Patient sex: M
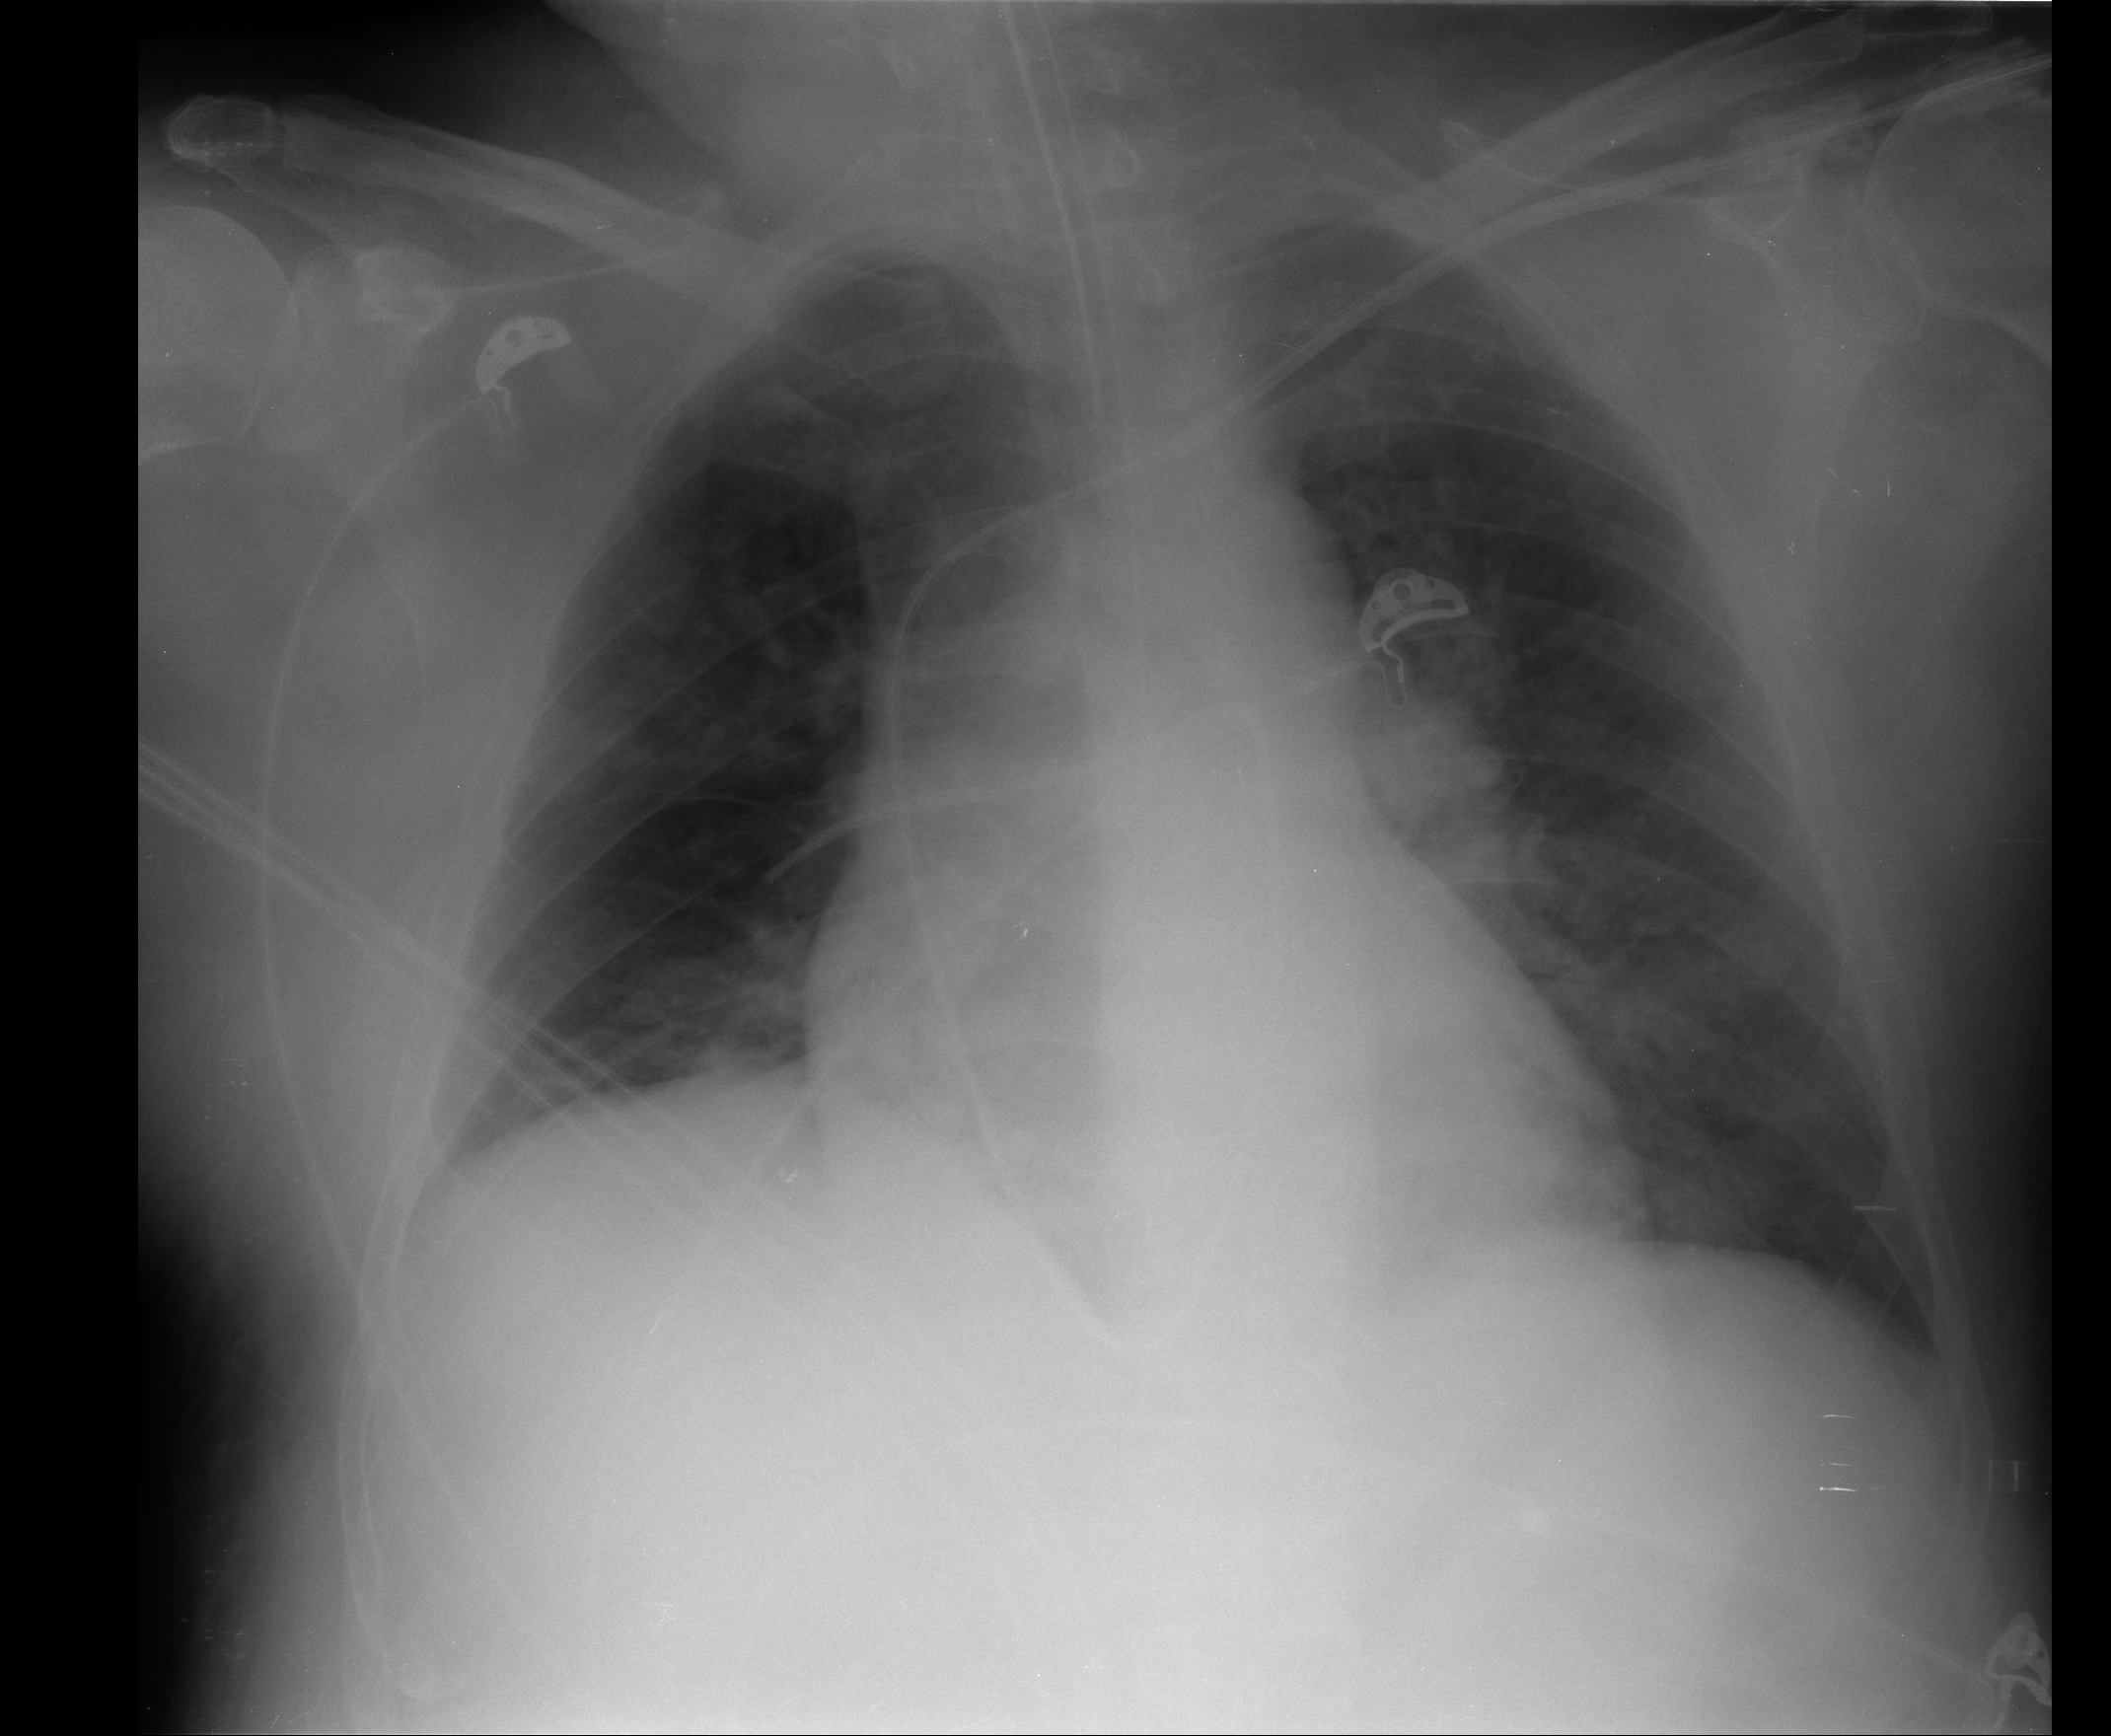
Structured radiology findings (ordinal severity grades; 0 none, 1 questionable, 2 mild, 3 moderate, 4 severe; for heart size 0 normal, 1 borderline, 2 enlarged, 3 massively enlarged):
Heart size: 0
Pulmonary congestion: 1
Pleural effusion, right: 0
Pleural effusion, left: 0
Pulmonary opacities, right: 0
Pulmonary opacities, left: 1
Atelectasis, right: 2
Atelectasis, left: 2